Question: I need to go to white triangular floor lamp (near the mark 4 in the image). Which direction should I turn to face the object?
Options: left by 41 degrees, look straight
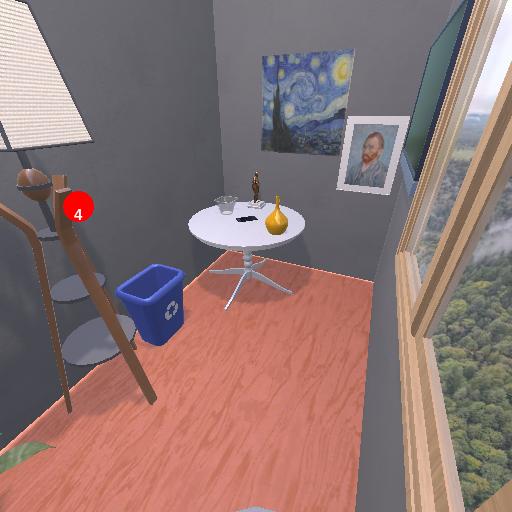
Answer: left by 41 degrees